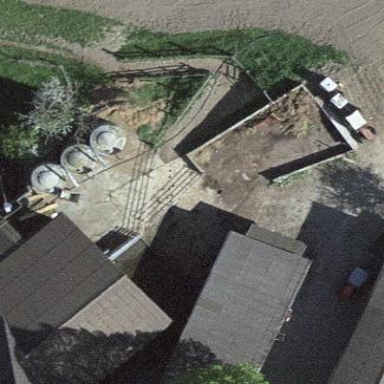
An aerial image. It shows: Barn.